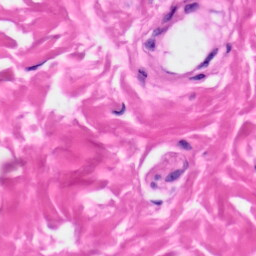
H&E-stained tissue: Skin